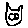
Label: cat